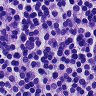
Metastatic tissue present: no